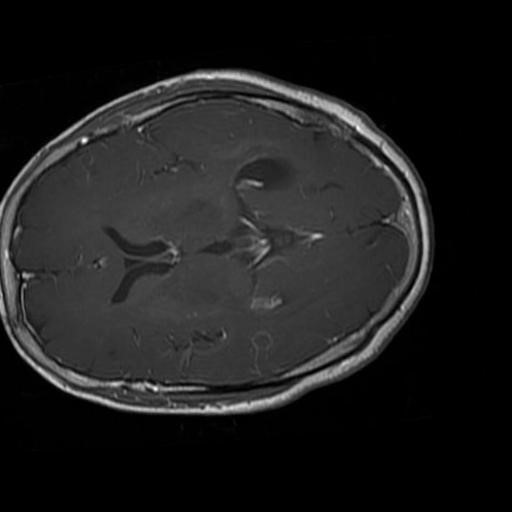
Label: brain_glioma